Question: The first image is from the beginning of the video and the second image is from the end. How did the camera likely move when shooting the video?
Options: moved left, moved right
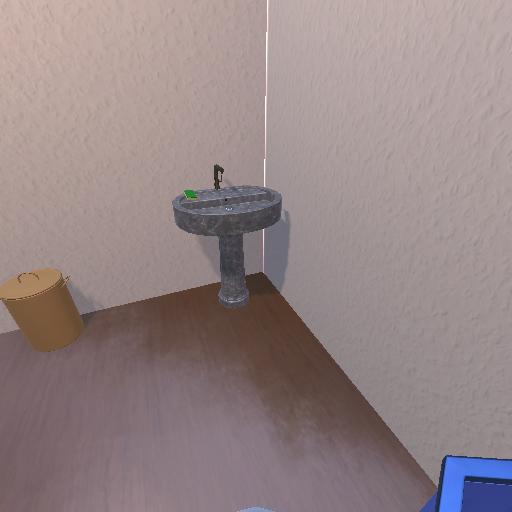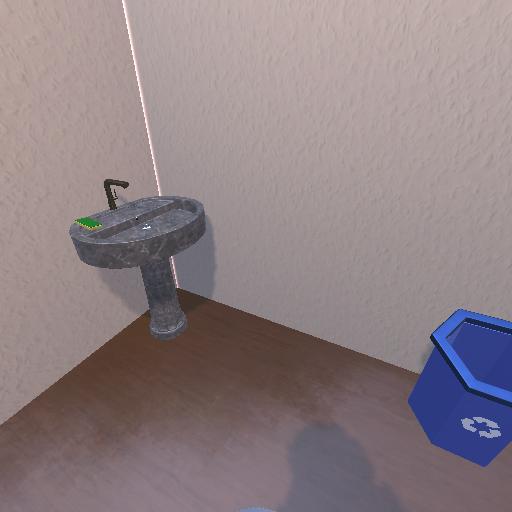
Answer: moved left